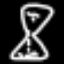
Label: hourglass